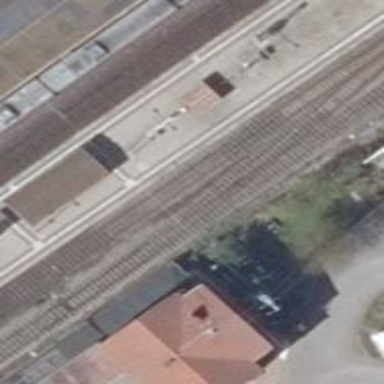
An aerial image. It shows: Stop position for public transport on the railway.